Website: lowes
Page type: review-order
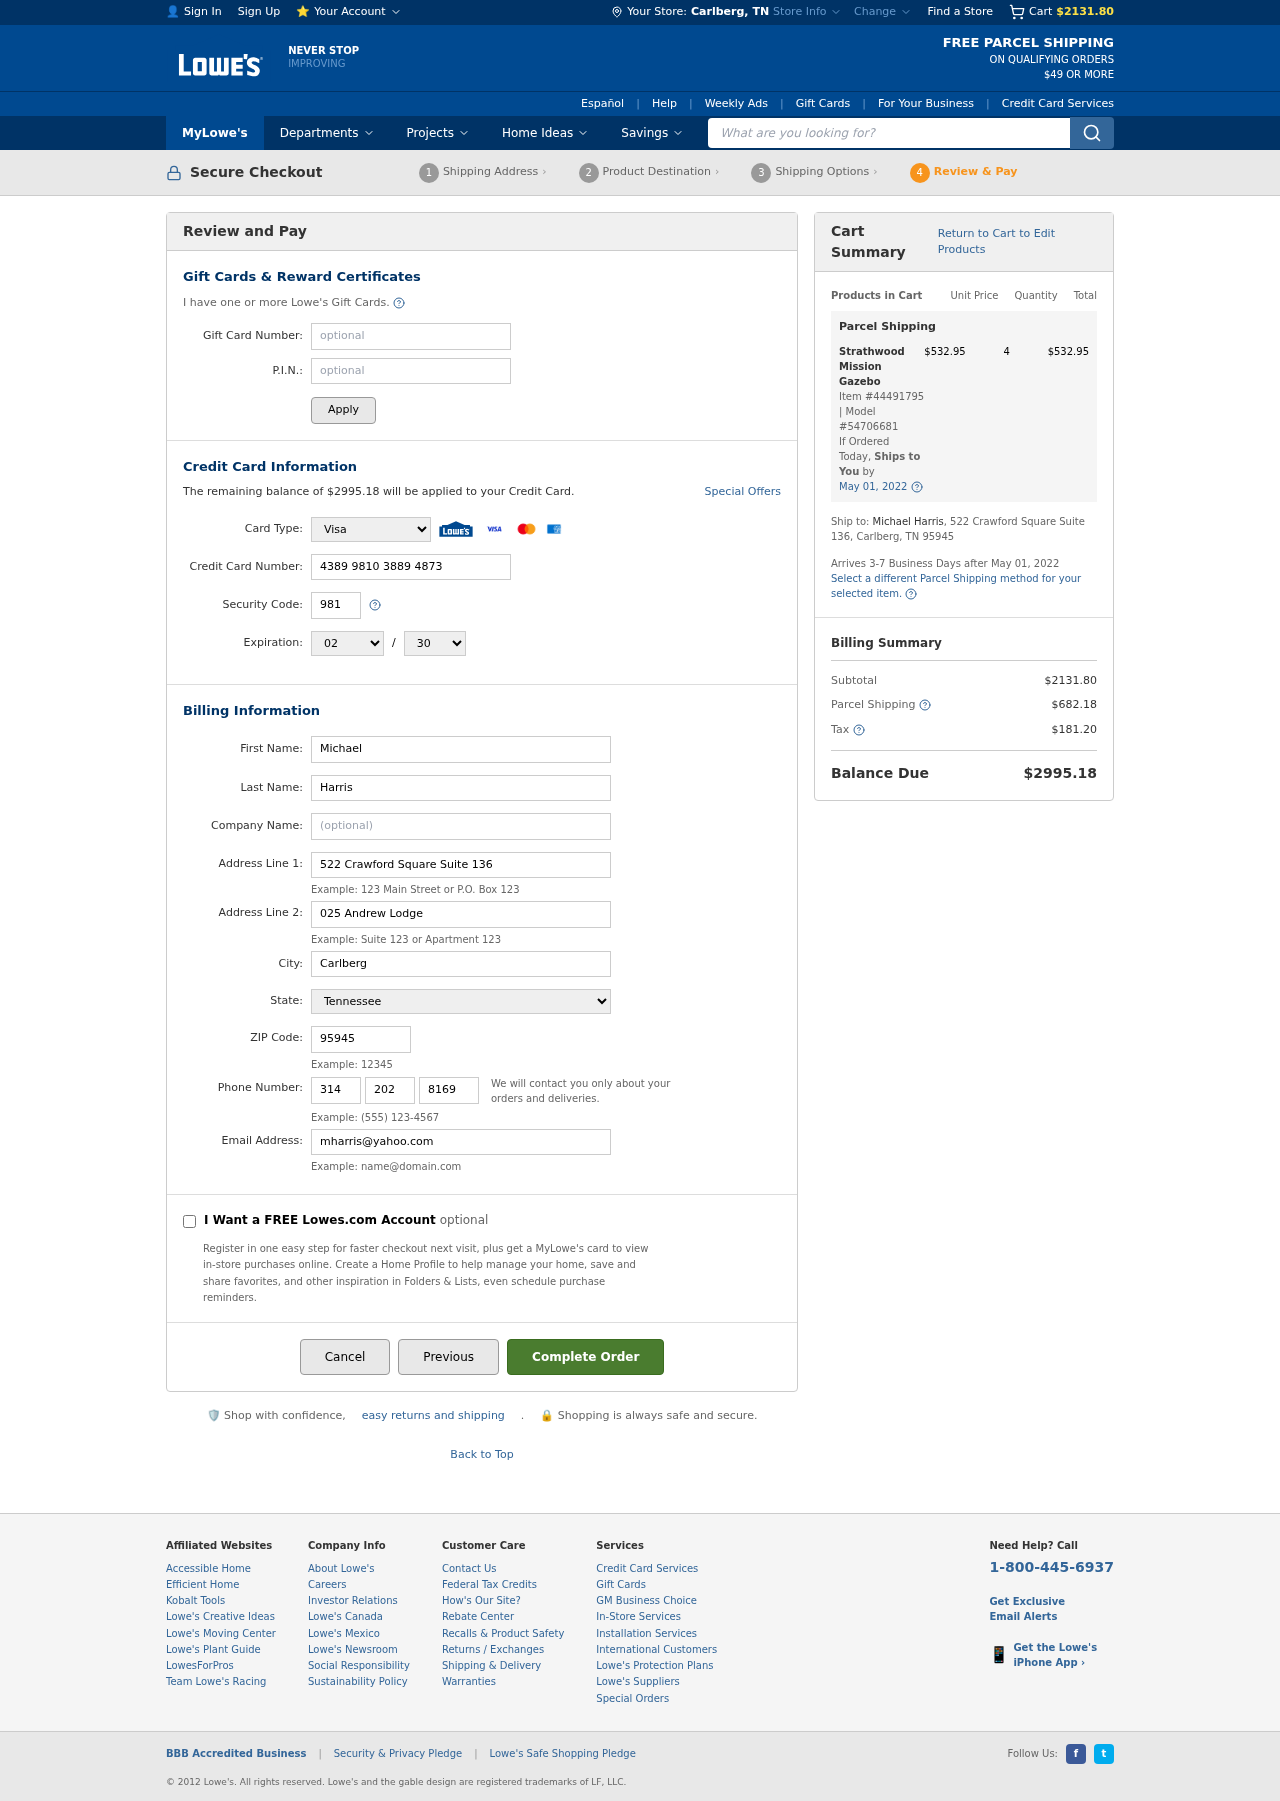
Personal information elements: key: PII_CARD_CVV
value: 981
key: PII_CARD_EXPIRY_MONTH
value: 02
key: PII_CARD_EXPIRY_YEAR
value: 30
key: PII_CARD_NUMBER
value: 4389 9810 3889 4873
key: PII_CARD_TYPE
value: Visa
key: PII_CITY
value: Carlberg
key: PII_CITY_STATE
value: Carlberg, TN
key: PII_EMAIL
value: mharris@yahoo.com
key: PII_FIRSTNAME
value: Michael
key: PII_LASTNAME
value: Harris
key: PII_PHONE_AREA
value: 314
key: PII_PHONE_PREFIX
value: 202
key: PII_PHONE_SUFFIX
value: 8169
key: PII_POSTCODE
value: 95945
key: PII_STATE
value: Tennessee
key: PII_STREET
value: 522 Crawford Square Suite 136
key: PII_STREET2
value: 522 Crawford Square Suite 136
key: PII_STREET2
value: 025 Andrew Lodge
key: PII_FULLNAME2
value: Michael Harris
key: PII_CITY_STATE_ZIP2
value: Carlberg, TN 95945
Product elements: key: PRODUCT1_NAME
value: Strathwood Mission Gazebo
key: PRODUCT1_PRICE
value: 532.95
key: PRODUCT1_QUANTITY
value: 4
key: PRODUCT1_ITEM_NUMBER
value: Item #44491795
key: PRODUCT1_MODEL_NUMBER
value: Model #54706681
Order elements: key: ORDER_SUBTOTAL
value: $2131.80
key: ORDER_BALANCE_DUE
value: $2995.18
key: ORDER_SHIPPING_DATE
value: May 01, 2022
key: ORDER_ITEM_TOTAL
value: $532.95
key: ORDER_SHIPPING_DATE2
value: May 01, 2022
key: ORDER_SHIPPING_COST
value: $682.18
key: ORDER_TAX
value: $181.20
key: ORDER_TOTAL
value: $2995.18
Search elements: key: HEADER_SEARCH
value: What are you looking for?